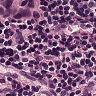
Metastatic tissue present: yes